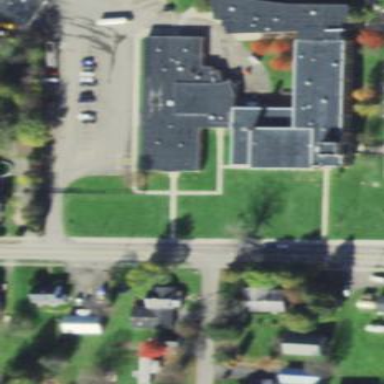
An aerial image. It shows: School building.